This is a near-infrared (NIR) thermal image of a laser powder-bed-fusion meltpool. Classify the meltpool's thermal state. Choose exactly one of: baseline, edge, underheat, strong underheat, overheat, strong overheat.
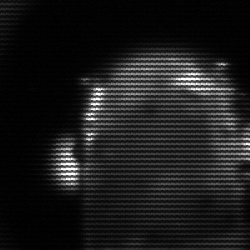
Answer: baseline